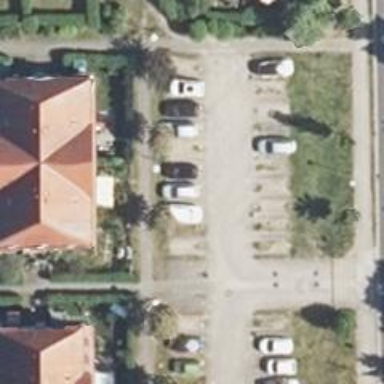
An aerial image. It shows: Parking area with surface.